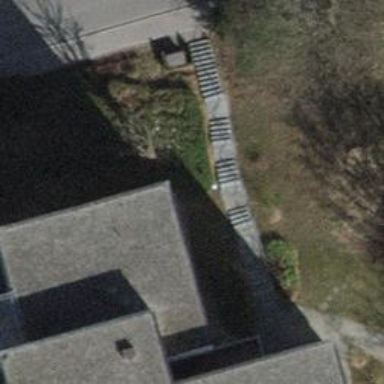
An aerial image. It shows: Set of steps made of paving stones.